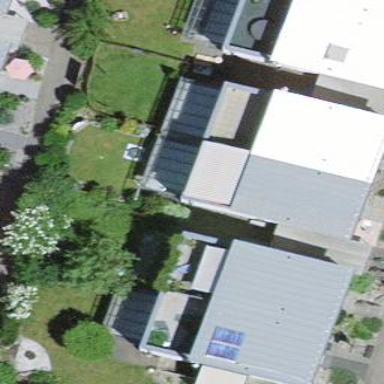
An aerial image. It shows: Residential building.